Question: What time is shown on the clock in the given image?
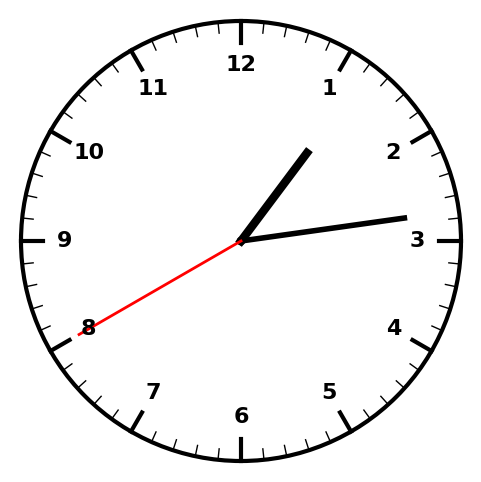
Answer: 01:13:40